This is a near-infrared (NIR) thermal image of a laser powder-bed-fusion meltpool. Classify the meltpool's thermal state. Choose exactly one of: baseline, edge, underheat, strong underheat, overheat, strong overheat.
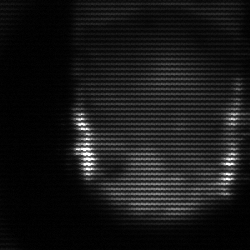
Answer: baseline